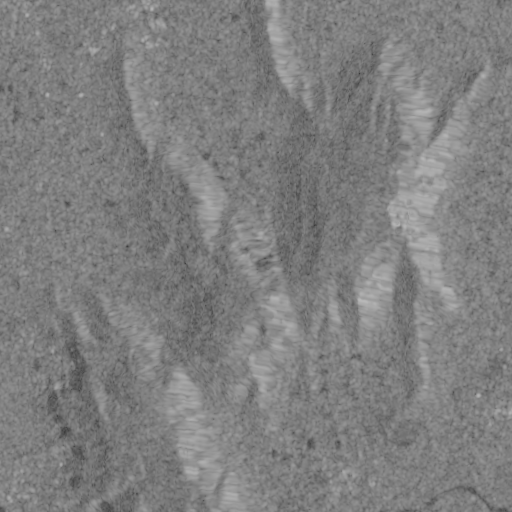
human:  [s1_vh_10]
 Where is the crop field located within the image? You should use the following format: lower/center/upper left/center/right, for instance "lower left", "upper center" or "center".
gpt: The crop field is located in the center of the image.
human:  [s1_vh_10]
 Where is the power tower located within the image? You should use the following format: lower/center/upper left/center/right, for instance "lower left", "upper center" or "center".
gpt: The power tower is located in the lower left of the image.
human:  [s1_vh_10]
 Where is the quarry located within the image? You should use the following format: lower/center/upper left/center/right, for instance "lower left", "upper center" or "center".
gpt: The quarry is located in the lower left of the image.
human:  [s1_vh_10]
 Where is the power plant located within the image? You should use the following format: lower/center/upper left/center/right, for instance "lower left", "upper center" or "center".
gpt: There is no power plant in the image.

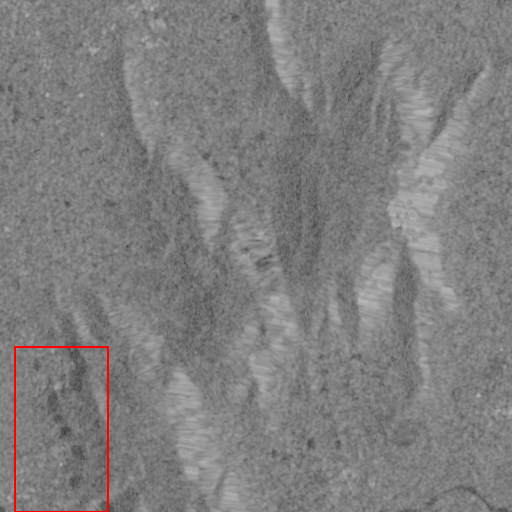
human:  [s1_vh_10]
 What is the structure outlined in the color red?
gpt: The structure outlined in red is a quarry.
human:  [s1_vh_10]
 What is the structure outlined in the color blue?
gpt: There is no blue outline.